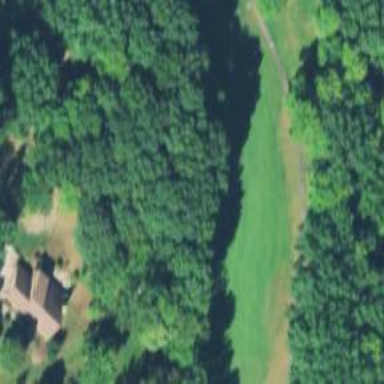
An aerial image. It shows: Scenic golf fairway.